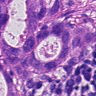
Metastatic tissue present: yes